Field crop: maize
Growth stage: 2
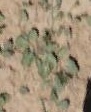
Species: convolvulus